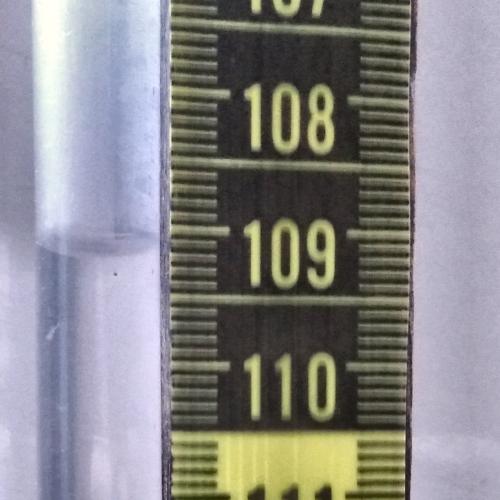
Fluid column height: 109.1 cm